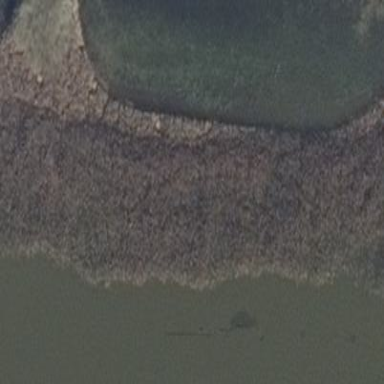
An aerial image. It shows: Beautiful wet meadow natural wetland.